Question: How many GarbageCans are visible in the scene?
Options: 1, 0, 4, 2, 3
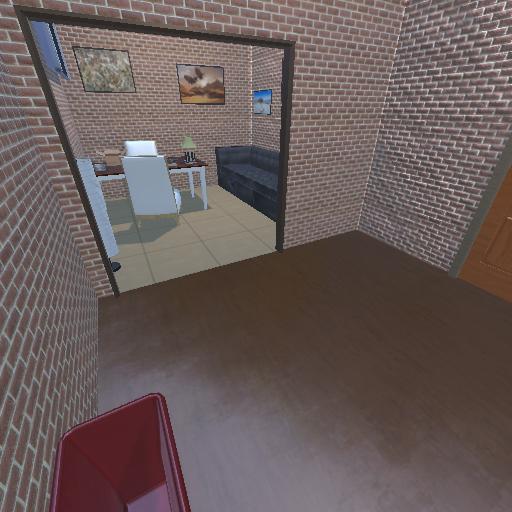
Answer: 1